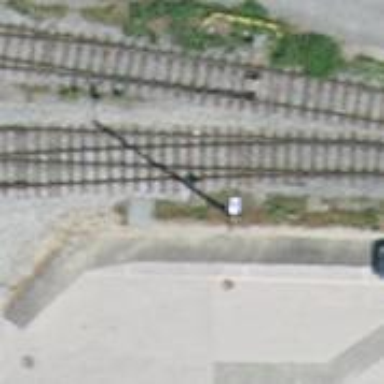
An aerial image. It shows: Railway switch.